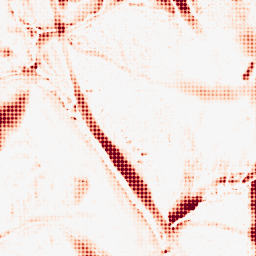
Category: morphological
Decomposition family: morphological_ellipse
Decomposition parameters: operation: opening
width: 30
height: 50
Upsampling method: sinc_blackman
Upsampling parameters: scale: 8
kernel_size: 8
Upsampling scale: 8